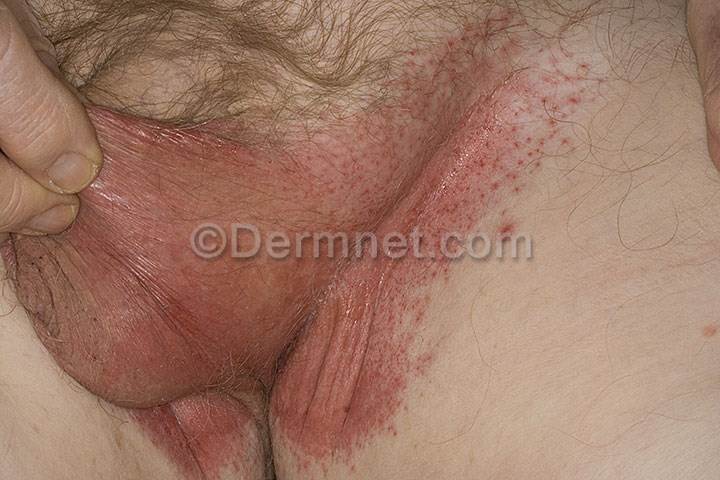
Disease: Tinea Ringworm Candidiasis and other Fungal Infections